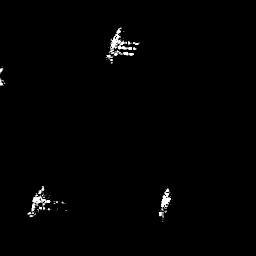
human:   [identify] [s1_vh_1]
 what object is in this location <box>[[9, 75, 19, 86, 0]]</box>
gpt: <ref>1 medium ship at the bottom left</ref>

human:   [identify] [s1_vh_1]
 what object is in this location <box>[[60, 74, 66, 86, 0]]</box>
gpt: <ref>1 small ship at the bottom</ref>

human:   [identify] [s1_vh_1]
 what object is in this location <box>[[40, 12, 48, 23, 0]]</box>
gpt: <ref>1 medium ship at the top</ref>